Aerial crown-view tile of a tropical tree (Barro Colorado Island, Panama), acquired 20240918:
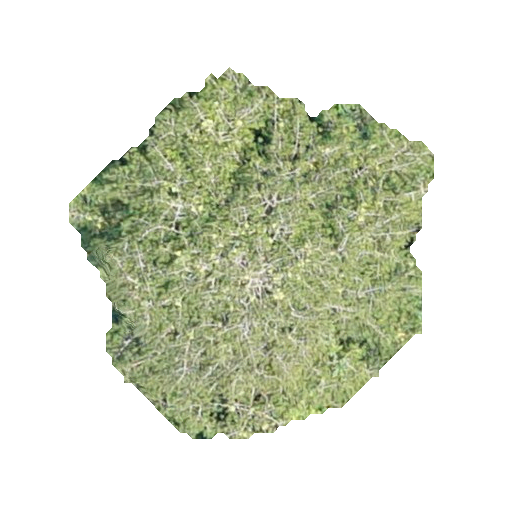
Species: Virola surinamensis
GBIF accepted scientific name: Virola surinamensis
Crown area: 147.561 m²